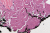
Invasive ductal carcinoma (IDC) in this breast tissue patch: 0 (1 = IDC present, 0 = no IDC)